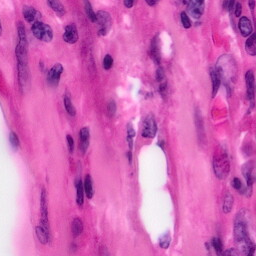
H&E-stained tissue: Pancreatic